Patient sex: M
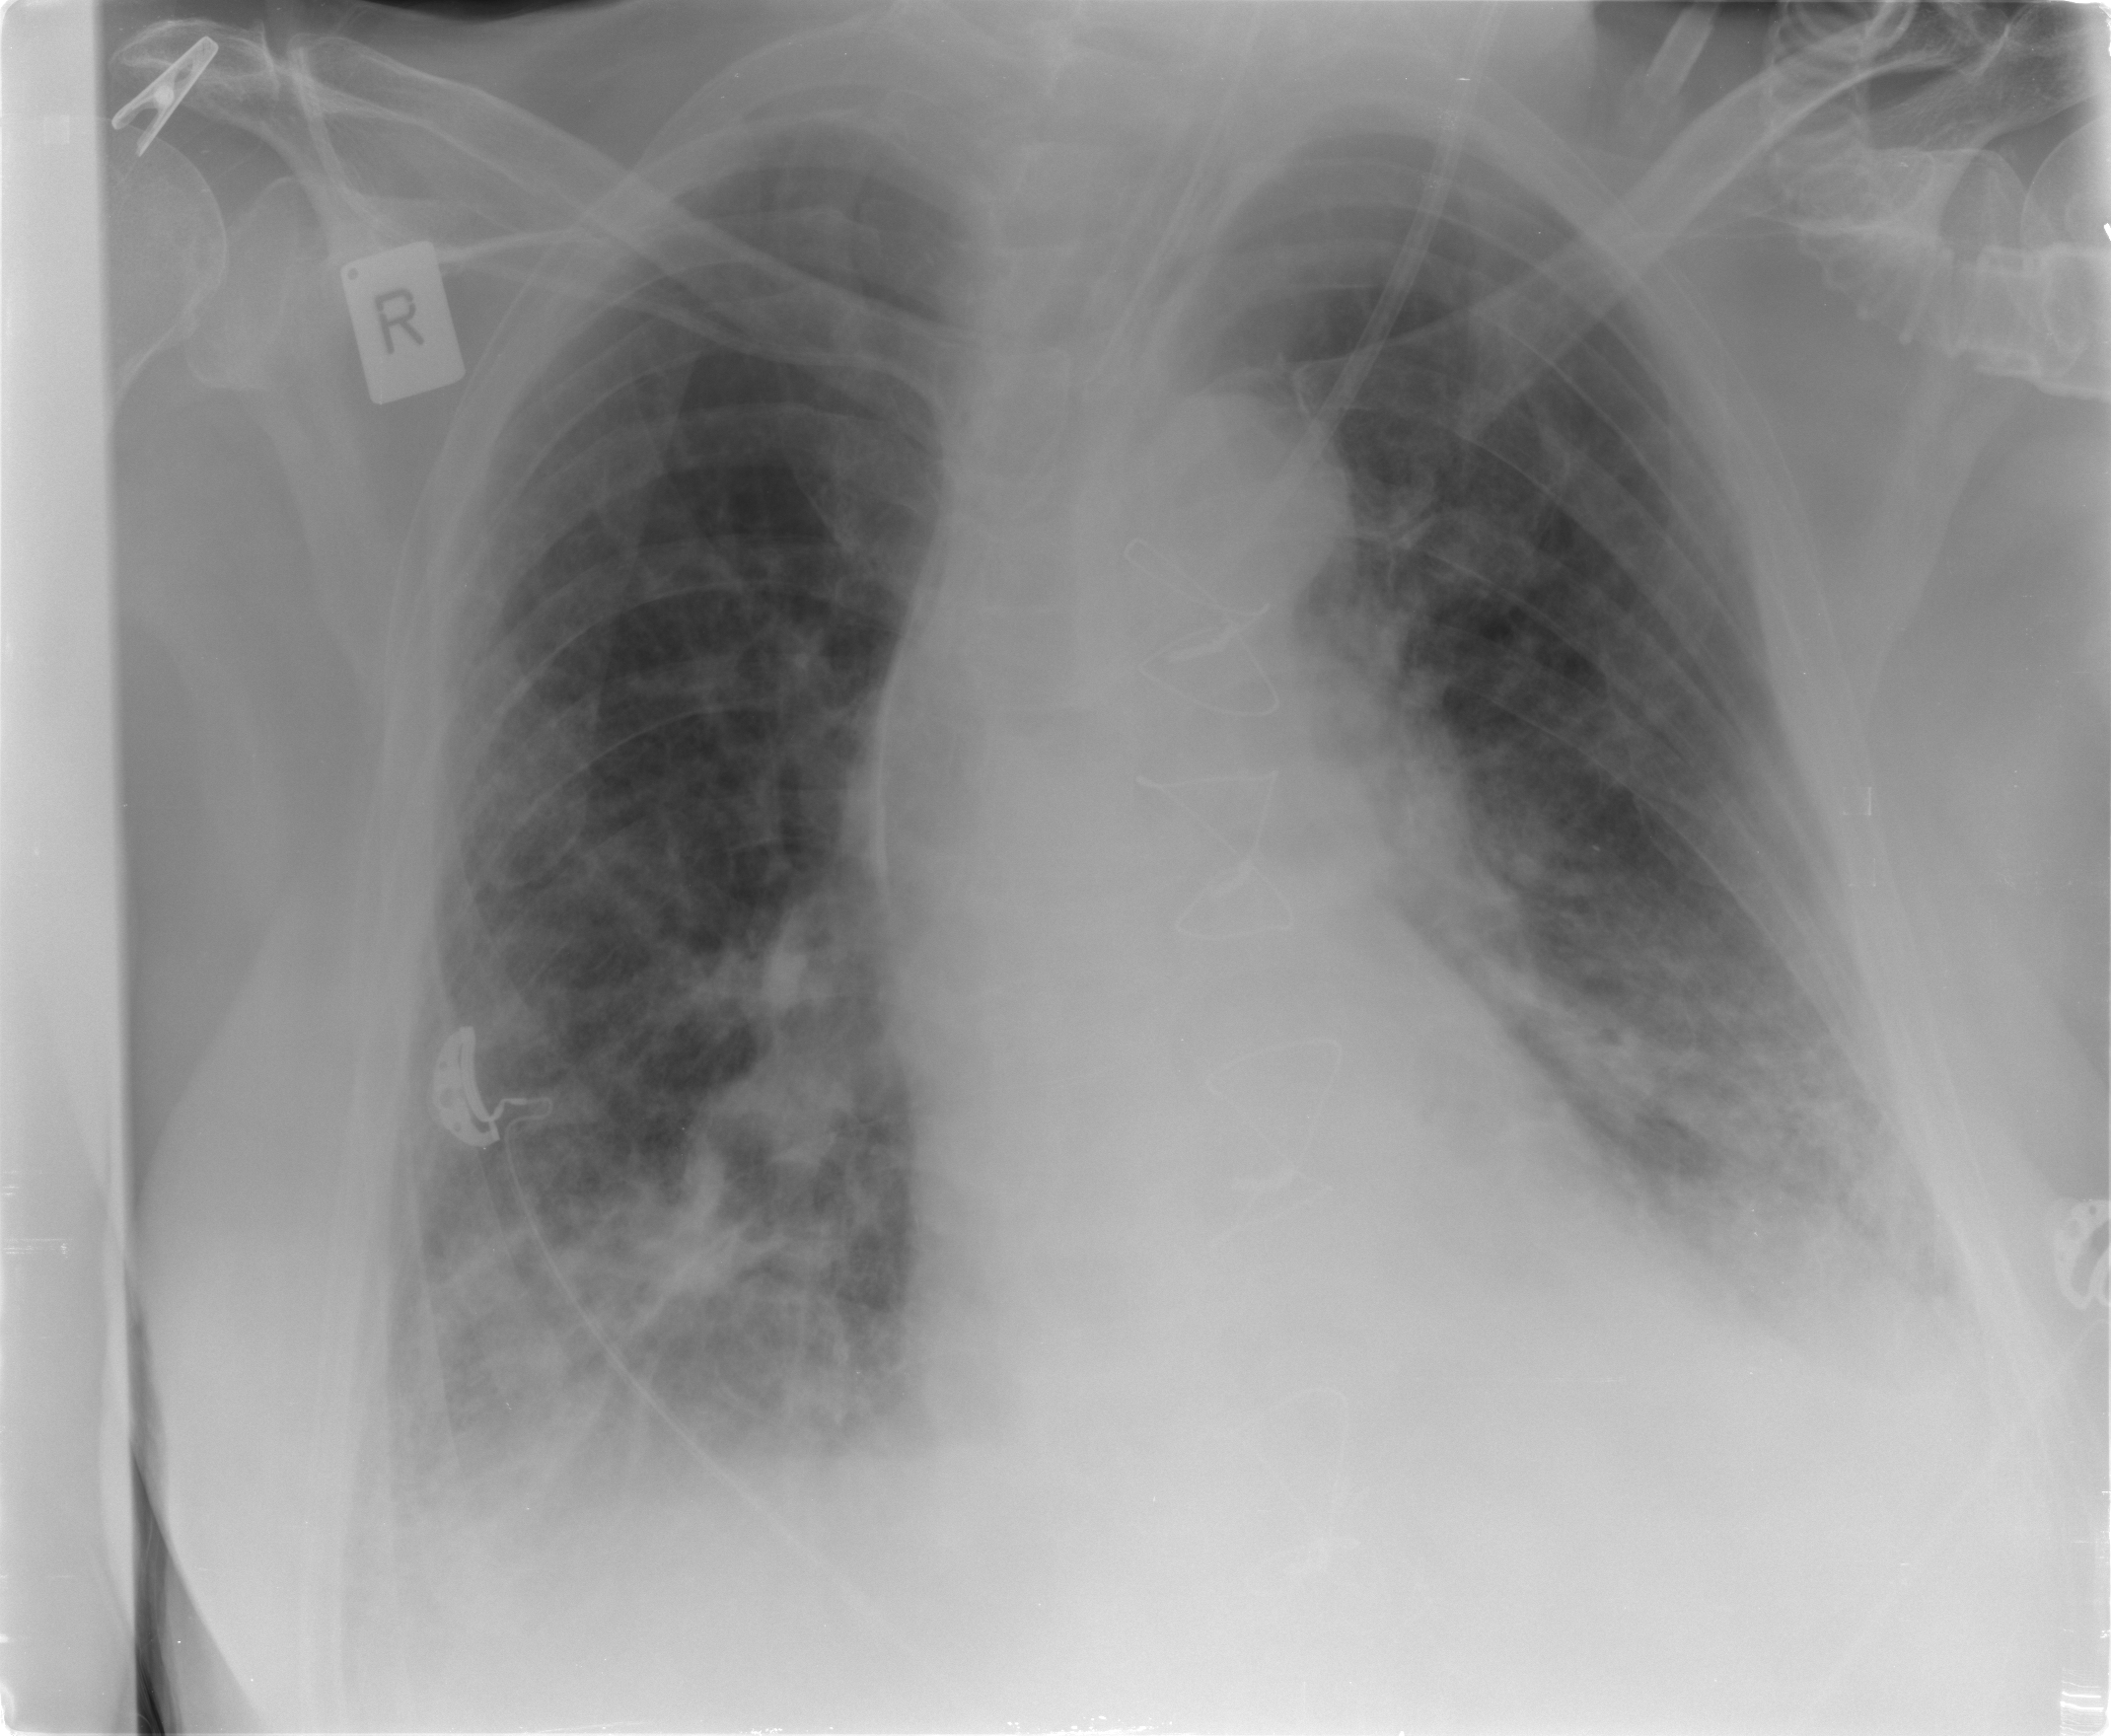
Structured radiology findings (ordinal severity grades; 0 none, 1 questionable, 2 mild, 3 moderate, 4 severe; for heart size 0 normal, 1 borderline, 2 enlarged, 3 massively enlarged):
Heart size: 0
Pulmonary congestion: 3
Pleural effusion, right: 2
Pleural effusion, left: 2
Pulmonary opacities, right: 2
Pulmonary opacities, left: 2
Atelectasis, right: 3
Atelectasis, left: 2